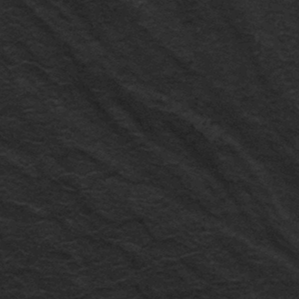
Label: frost